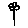
Label: flower